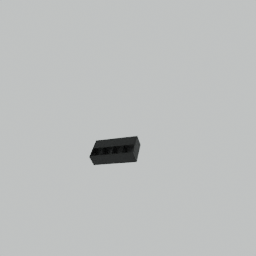
Label: furniture